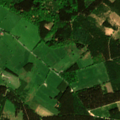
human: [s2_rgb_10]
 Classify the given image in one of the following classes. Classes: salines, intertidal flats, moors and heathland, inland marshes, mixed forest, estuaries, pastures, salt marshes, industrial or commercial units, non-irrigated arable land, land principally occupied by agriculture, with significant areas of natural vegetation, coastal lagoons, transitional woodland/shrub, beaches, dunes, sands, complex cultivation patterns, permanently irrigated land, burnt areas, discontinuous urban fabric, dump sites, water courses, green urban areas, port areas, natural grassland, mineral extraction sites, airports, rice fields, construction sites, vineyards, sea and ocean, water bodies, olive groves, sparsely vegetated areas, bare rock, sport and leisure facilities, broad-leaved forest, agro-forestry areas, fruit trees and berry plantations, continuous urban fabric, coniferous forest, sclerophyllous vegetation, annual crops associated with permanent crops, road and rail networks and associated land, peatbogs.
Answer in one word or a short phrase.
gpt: pastures, coniferous forest, mixed forest